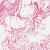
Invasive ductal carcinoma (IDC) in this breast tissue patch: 0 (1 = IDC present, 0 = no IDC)